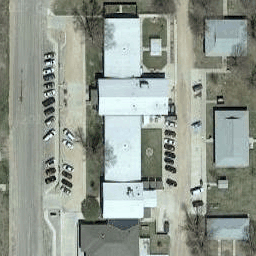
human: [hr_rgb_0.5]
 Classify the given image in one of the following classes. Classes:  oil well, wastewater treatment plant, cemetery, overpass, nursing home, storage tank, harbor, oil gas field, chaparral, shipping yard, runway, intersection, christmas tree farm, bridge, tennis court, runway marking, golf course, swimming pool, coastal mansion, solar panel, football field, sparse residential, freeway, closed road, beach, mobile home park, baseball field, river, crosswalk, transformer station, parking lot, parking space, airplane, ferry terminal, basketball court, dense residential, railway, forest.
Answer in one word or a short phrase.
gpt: nursing home